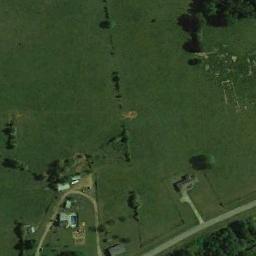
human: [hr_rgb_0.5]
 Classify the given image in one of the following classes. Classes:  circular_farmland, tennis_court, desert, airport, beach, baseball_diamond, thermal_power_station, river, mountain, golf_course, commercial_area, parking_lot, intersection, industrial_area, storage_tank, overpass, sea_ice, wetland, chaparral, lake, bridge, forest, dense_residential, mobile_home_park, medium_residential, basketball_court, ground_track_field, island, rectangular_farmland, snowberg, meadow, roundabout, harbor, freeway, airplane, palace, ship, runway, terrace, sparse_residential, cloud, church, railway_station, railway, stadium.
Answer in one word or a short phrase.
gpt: meadow